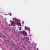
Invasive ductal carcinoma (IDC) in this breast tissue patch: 0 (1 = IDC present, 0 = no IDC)